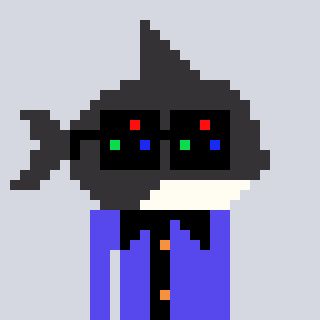
a pixel art character with square black sunglasses, a orca-shaped head and a computerblue-colored body on a cool background